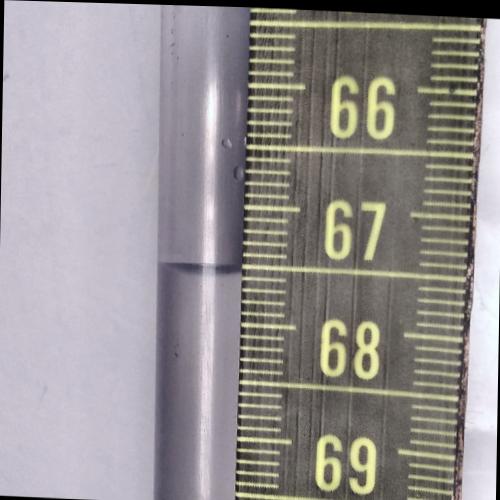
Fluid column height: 67.6 cm